Field crop: maize
Growth stage: 2
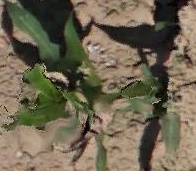
Species: maize